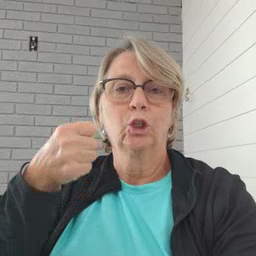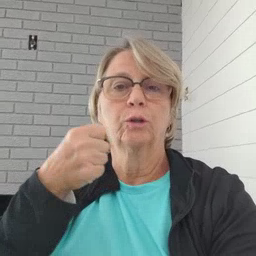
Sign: refrigerator